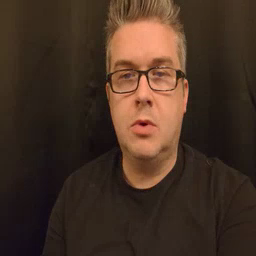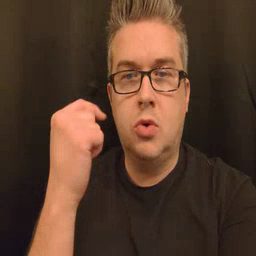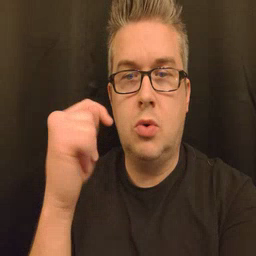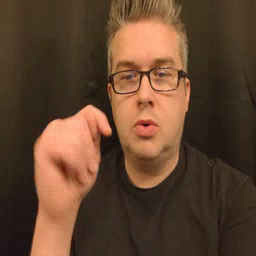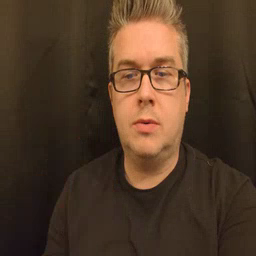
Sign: toy